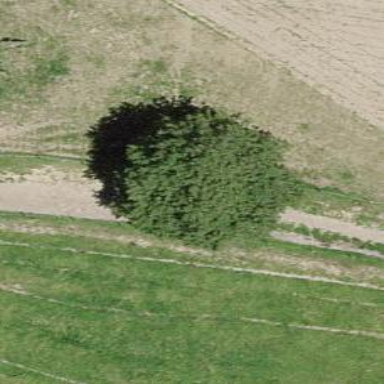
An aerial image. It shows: Deciduous tree with broadleaved leaves.